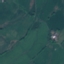
Land use / land cover class: Pasture